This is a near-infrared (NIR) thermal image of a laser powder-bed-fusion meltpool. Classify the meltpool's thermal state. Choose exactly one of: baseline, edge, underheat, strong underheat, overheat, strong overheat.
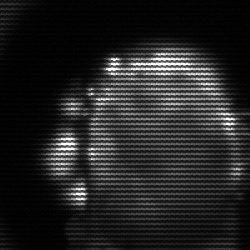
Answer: baseline